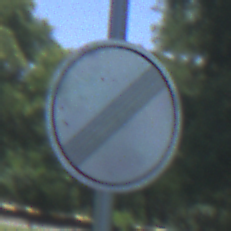
Verkehrszeichen: EndeSaemtlicherBegrenzungen
Umgebung: Outdoor, Nature
Tageszeit: Midday
Wetter: Clear
Licht: Natural
Jahreszeit: Summer
Kontrast: HighContrast